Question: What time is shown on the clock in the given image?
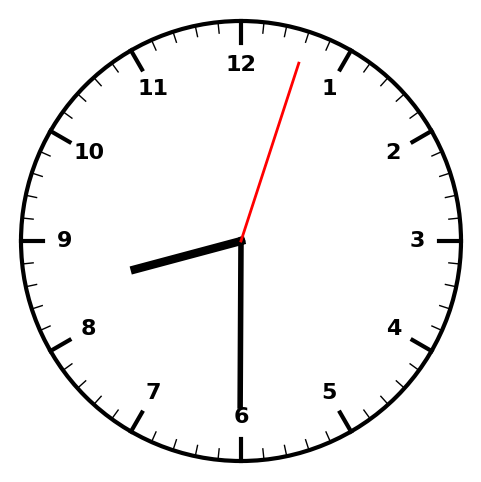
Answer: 08:30:03